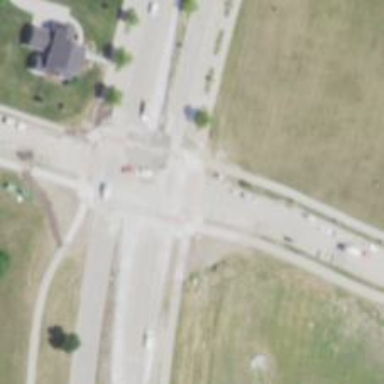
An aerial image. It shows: Uncontrolled crossing on cycleway.